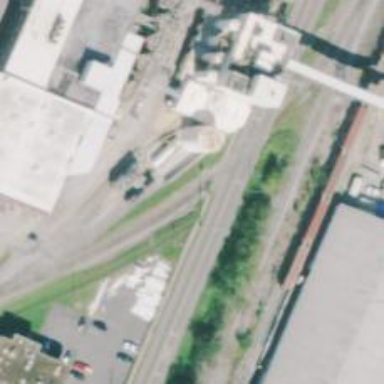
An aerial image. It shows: Railway track.